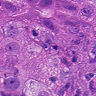
Metastatic tissue present: yes